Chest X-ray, PA view. Patient: 66 years old, sex F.
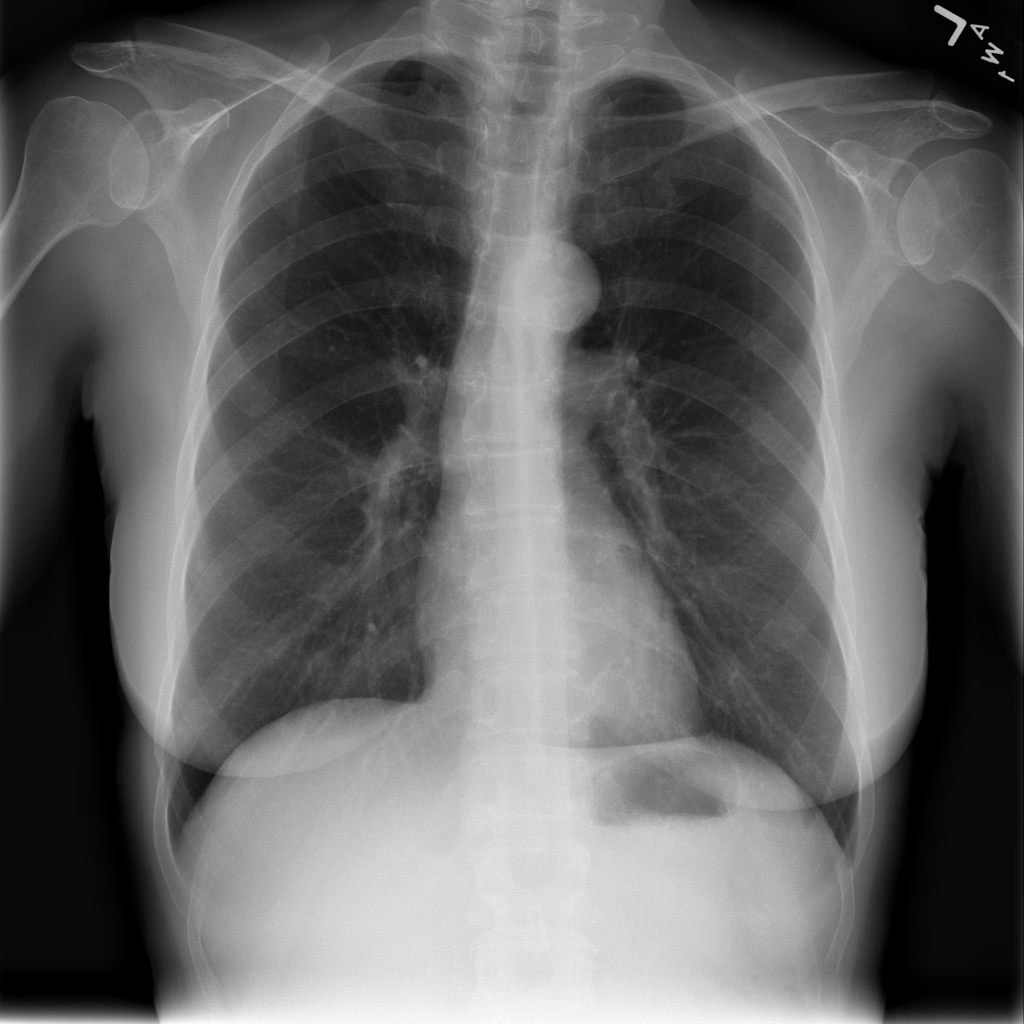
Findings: No Finding